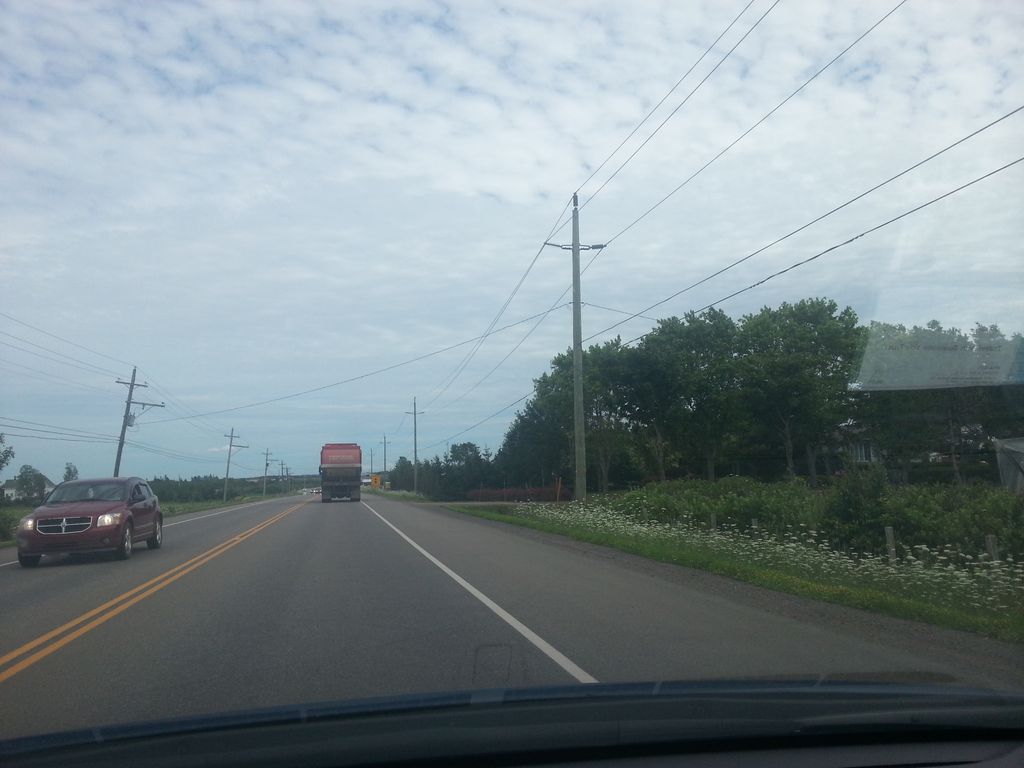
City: charlottetown